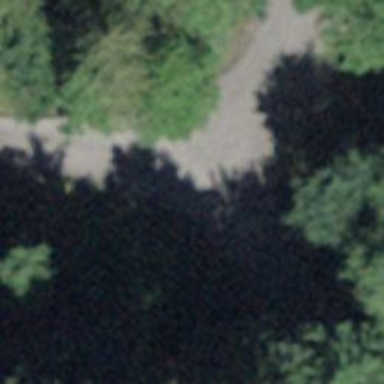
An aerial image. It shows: Well-maintained track road of grade 1.